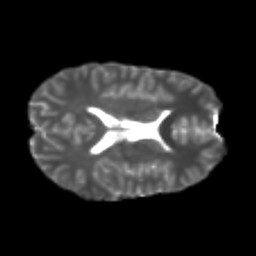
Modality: T2w
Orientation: axial
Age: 21
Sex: male
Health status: healthy
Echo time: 0.074 s